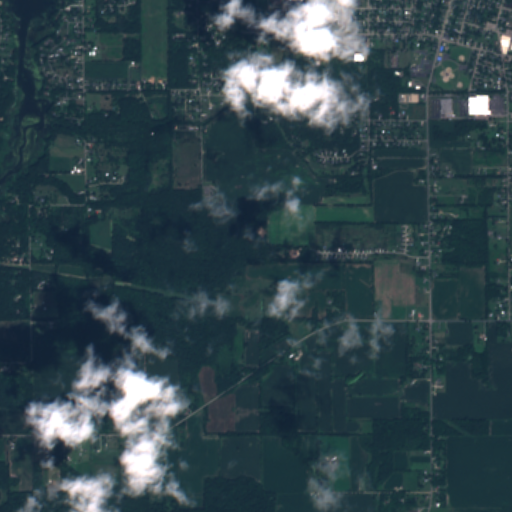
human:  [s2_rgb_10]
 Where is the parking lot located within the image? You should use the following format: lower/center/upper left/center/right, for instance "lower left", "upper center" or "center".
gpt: The parking lot is located in the upper center of the image.
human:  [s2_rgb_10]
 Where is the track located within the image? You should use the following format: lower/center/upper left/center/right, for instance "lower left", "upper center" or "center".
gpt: The track is located in the upper center of the image.
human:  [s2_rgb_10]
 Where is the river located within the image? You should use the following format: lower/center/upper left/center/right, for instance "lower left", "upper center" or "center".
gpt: The river is located in the upper of the image.
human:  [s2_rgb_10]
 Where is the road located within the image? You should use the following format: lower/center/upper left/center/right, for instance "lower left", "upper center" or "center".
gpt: There is no road in the image.